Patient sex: M
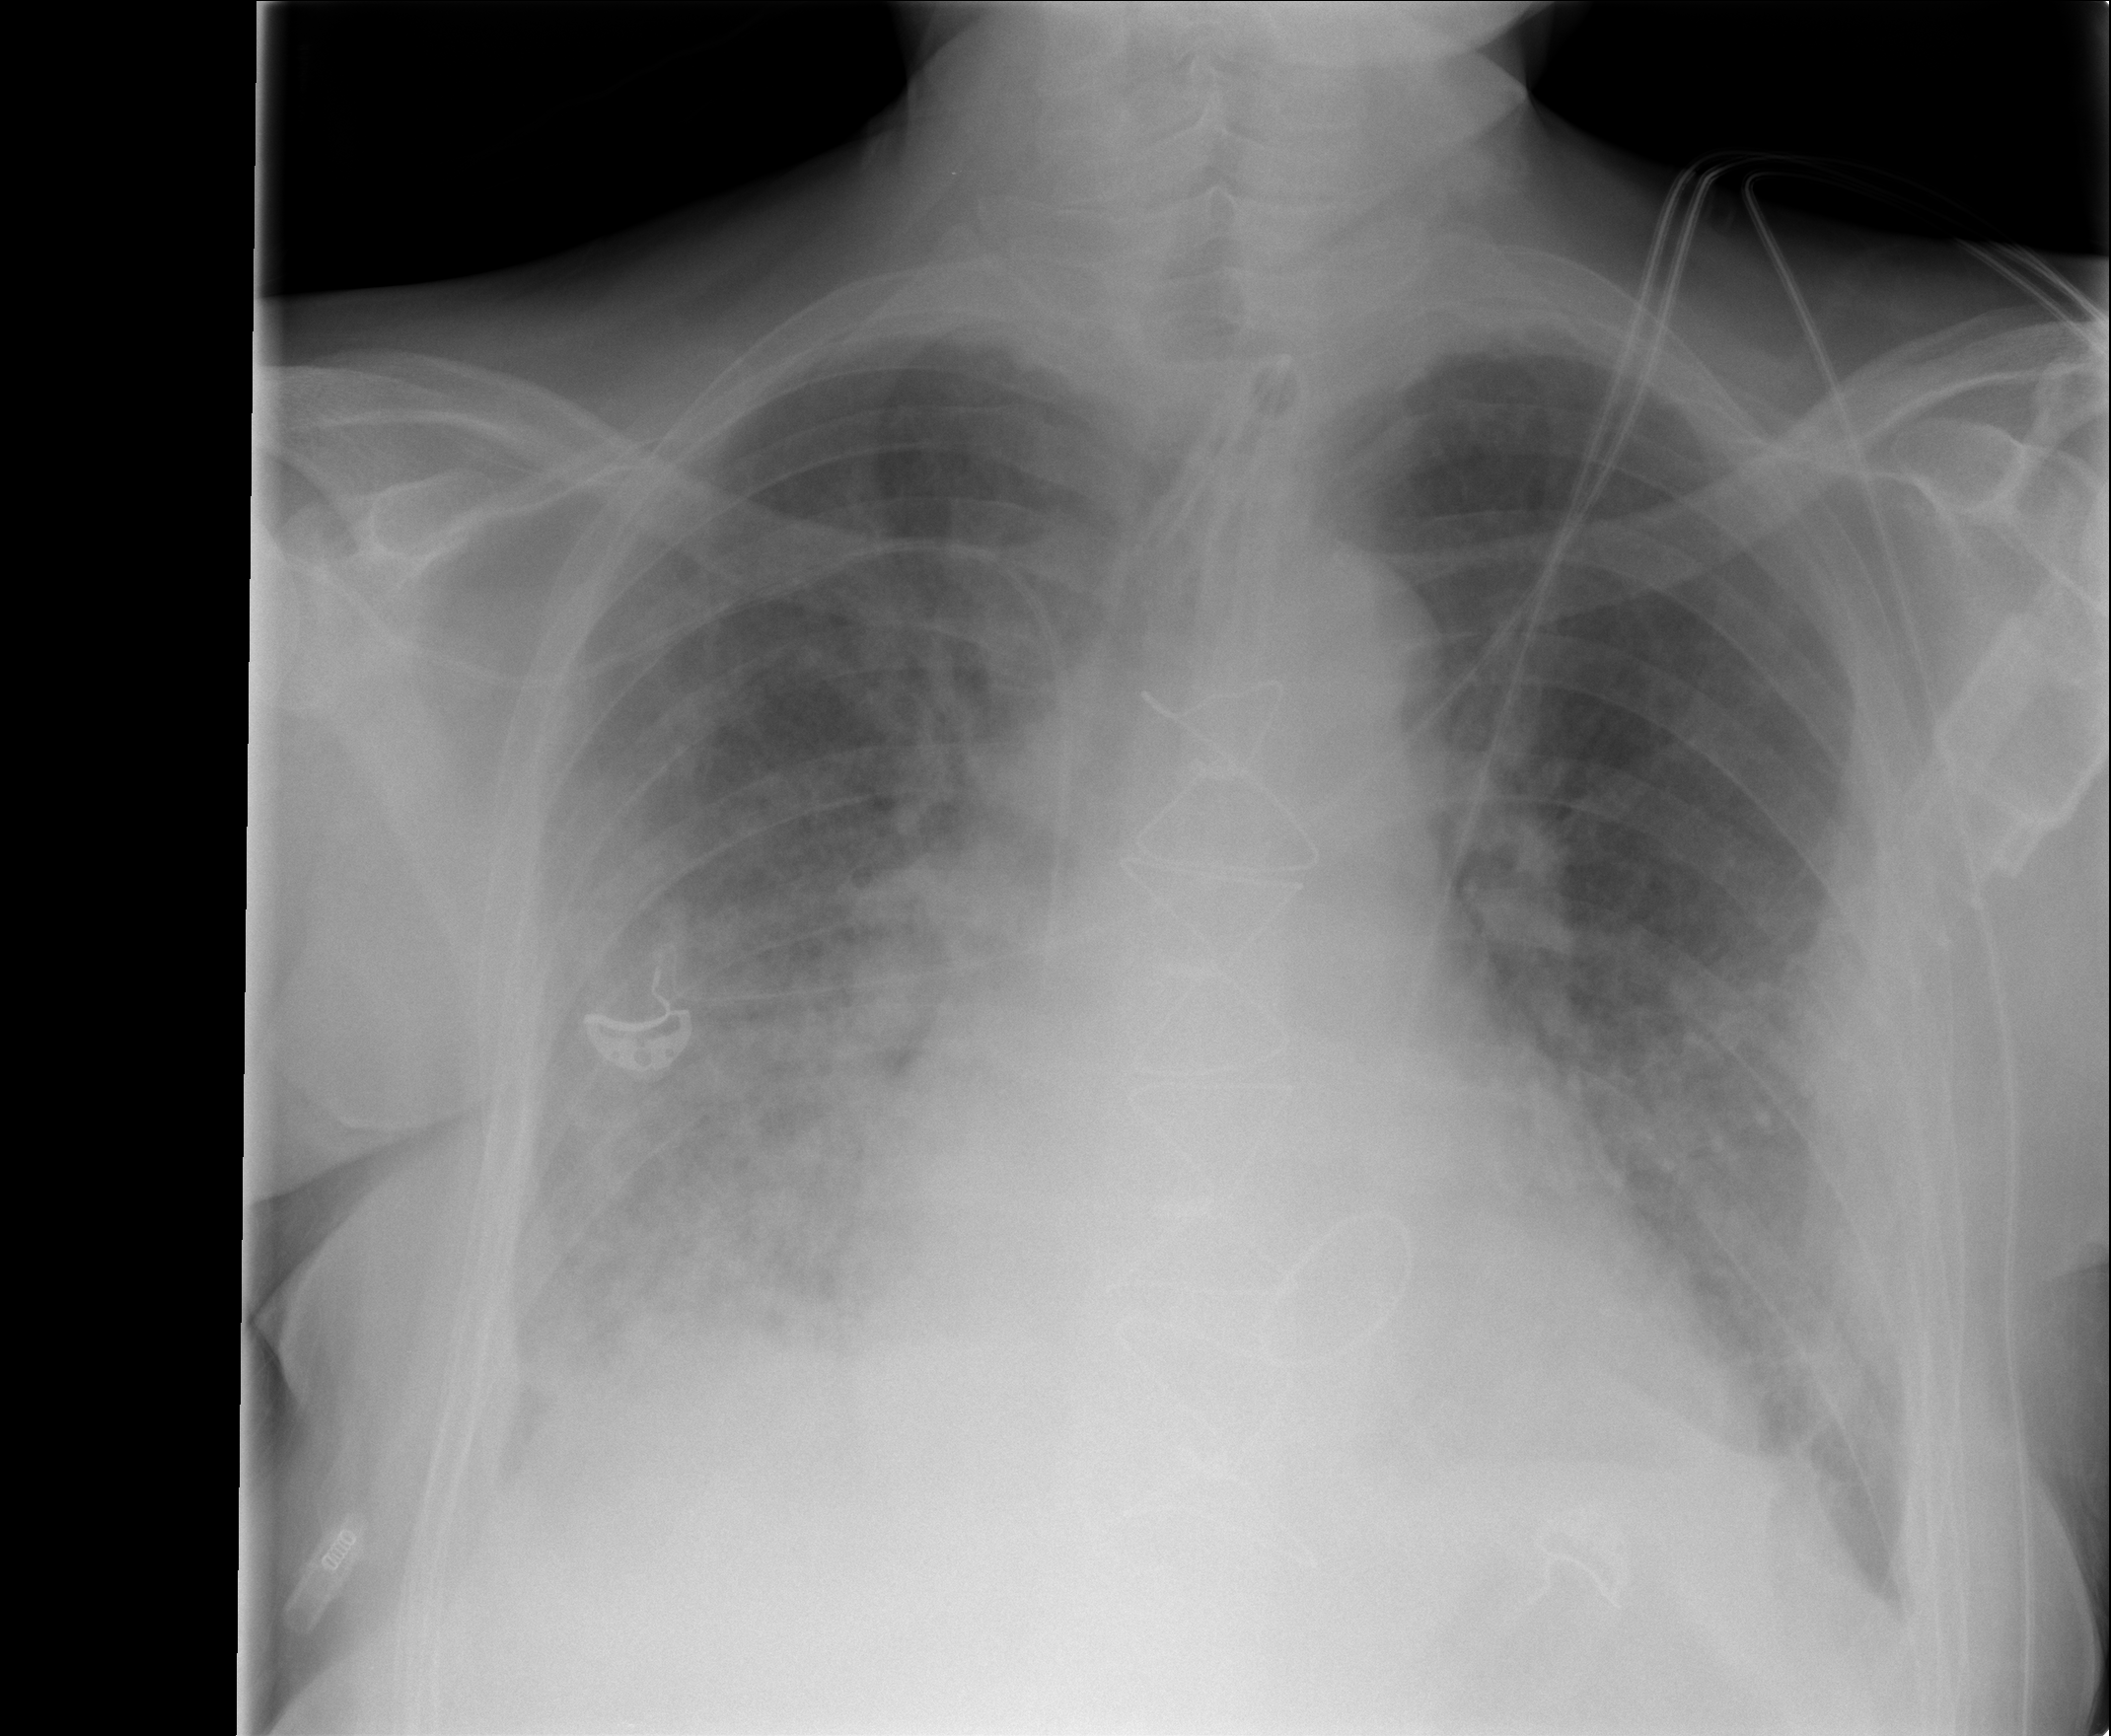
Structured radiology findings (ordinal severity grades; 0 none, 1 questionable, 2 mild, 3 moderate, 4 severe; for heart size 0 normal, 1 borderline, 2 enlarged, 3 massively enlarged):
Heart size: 1
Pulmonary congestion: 2
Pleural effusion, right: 2
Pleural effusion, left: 2
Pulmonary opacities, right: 3
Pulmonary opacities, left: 3
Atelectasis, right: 3
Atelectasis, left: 3